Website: apple
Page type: billing-address
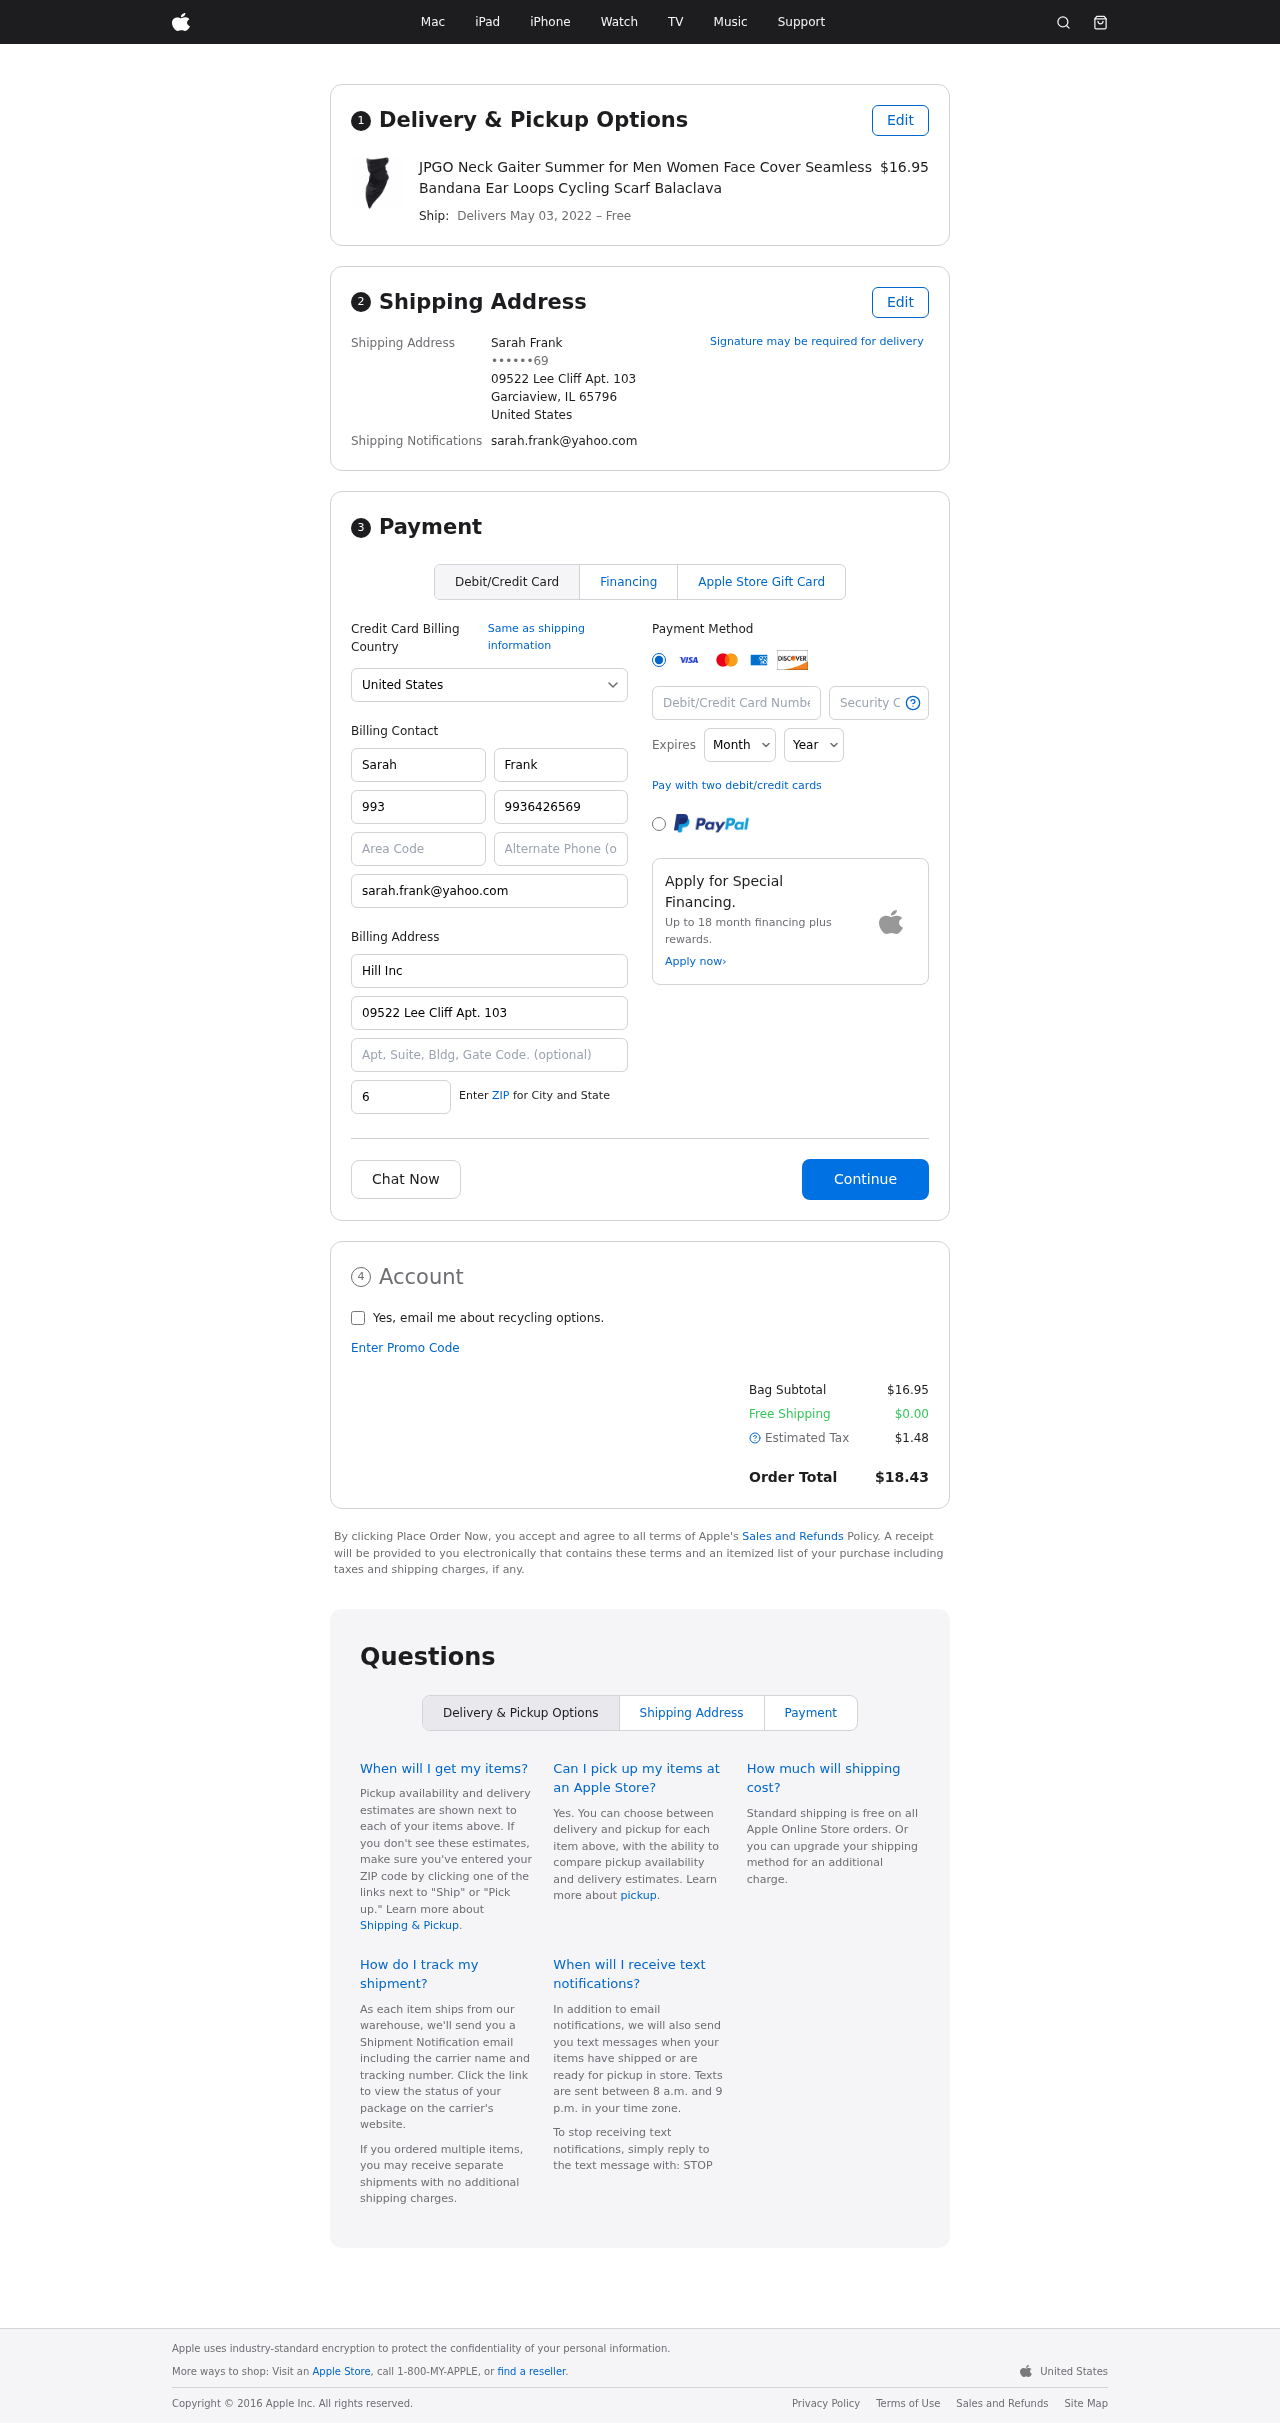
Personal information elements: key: PII_CARD_CVV
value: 736
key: PII_CARD_EXPIRY_MONTH
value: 03
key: PII_CARD_EXPIRY_YEAR
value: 29
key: PII_CARD_NUMBER
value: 6508 3850 4191 0638
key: PII_CITY_STATE_ZIP
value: Garciaview, IL 65796
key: PII_COUNTRY
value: United States
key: PII_EMAIL
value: sarah.frank@yahoo.com
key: PII_FULLNAME
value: Sarah Frank
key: PII_STREET
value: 09522 Lee Cliff Apt. 103
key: PII_PHONE_MASKED
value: ••••••69
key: PII_BILLING_FIRSTNAME
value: Sarah
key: PII_BILLING_LASTNAME
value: Frank
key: PII_BILLING_PHONE_AREA
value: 993
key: PII_BILLING_PHONE
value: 9936426569
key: PII_BILLING_EMAIL
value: sarah.frank@yahoo.com
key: PII_BILLING_COMPANY
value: Hill Inc
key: PII_BILLING_STREET
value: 09522 Lee Cliff Apt. 103
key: PII_BILLING_POSTCODE
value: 65796
Product elements: key: PRODUCT1_NAME
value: JPGO Neck Gaiter Summer for Men Women Face Cover Seamless Bandana Ear Loops Cycling Scarf Balaclava
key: PRODUCT1_PRICE
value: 16.95
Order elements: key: ORDER_DELIVERY_DATE
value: May 03, 2022
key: ORDER_SUBTOTAL
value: $16.95
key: ORDER_SHIPPING_COST
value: $0.00
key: ORDER_TAX
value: $1.48
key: ORDER_TOTAL
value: $18.43